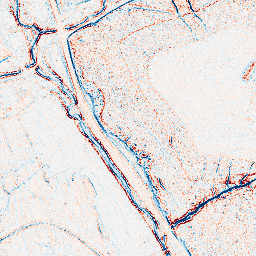
Category: edge_preserving
Decomposition family: bilateral
Decomposition parameters: d: 5
sigma_color: 25
sigma_space: 25
Upsampling method: quintic
Upsampling parameters: scale: 4
Upsampling scale: 4